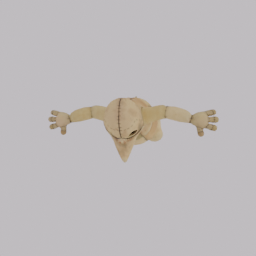
Label: animals